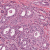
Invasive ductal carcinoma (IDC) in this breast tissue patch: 1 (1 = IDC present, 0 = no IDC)